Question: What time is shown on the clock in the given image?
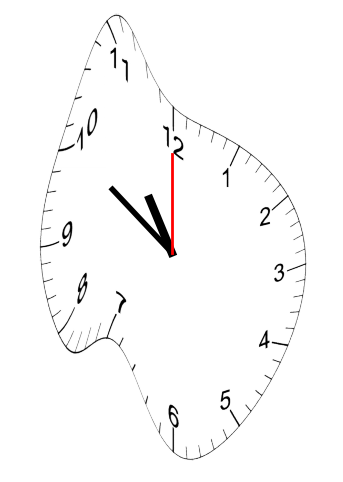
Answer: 10:50:00